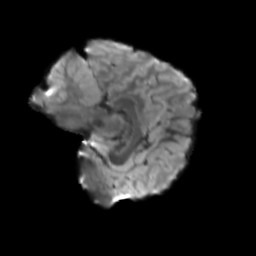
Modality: T2w
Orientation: sagittal
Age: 23
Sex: female
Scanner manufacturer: siemens
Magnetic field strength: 3 T
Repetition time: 3.23 s
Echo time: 0.0892 s